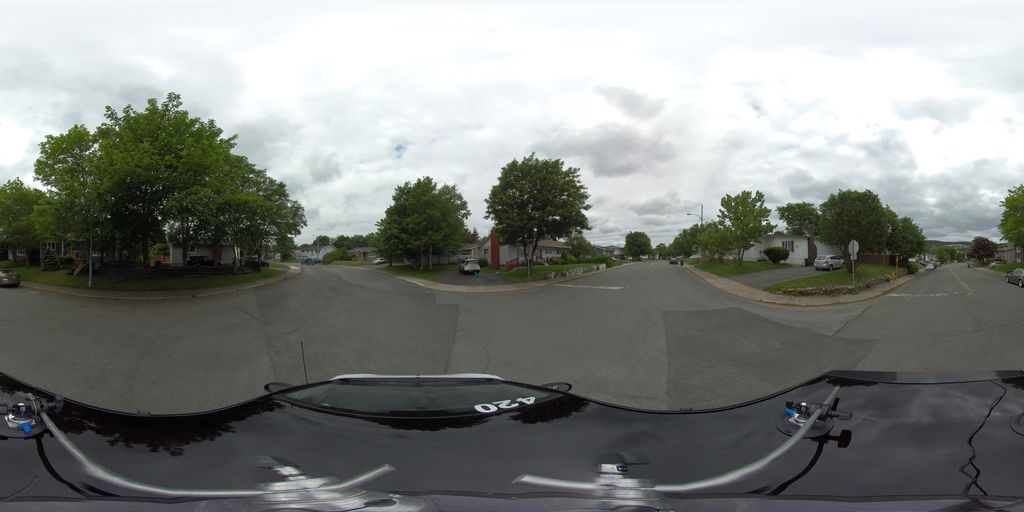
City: st_johns